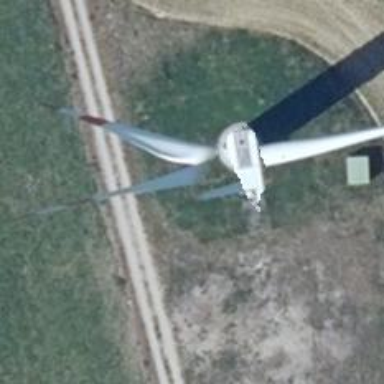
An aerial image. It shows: Wind generator powered by horizontal axis wind turbine.